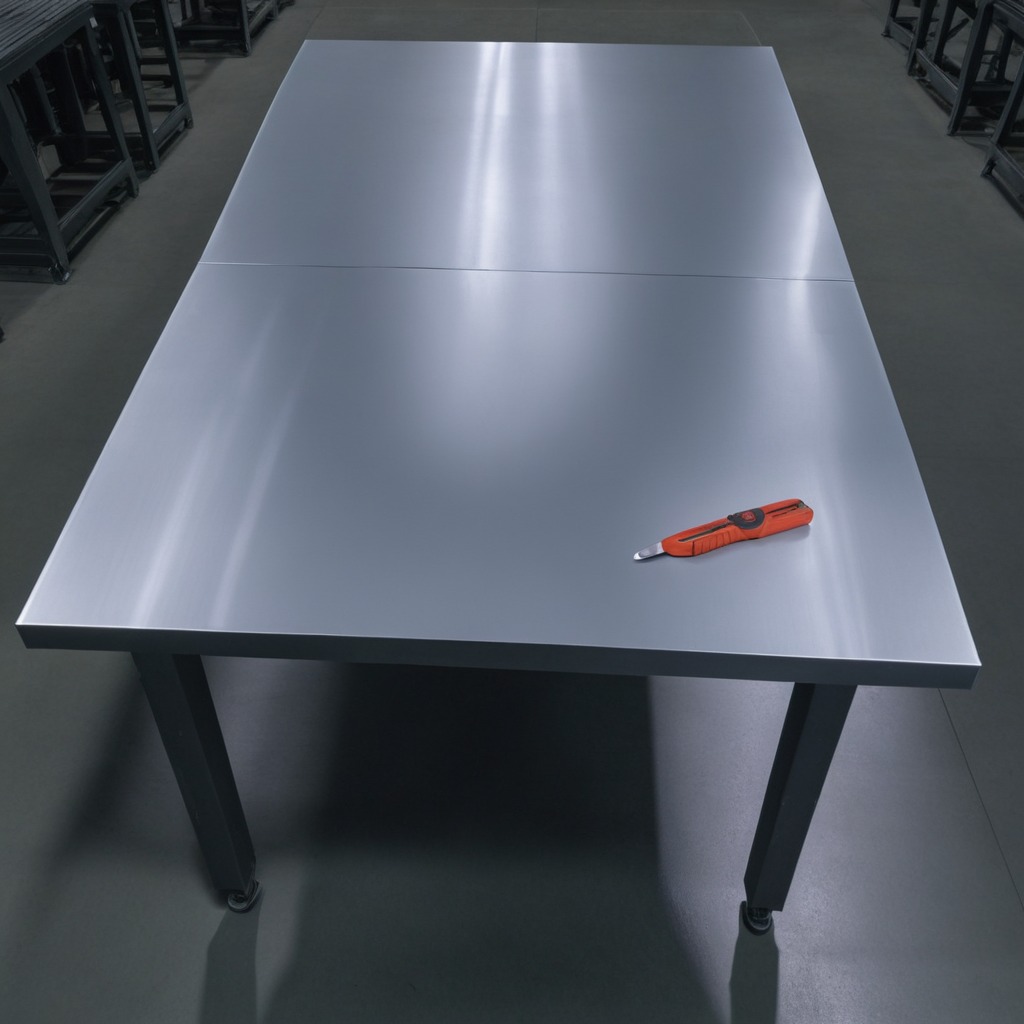
A utility knife is lying on the tabletop.